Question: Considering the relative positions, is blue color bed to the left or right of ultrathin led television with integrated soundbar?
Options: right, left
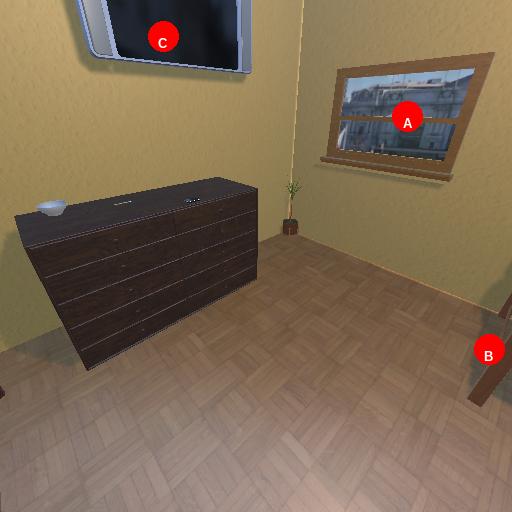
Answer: right